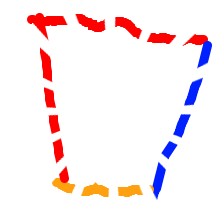
Shape: trapezoid